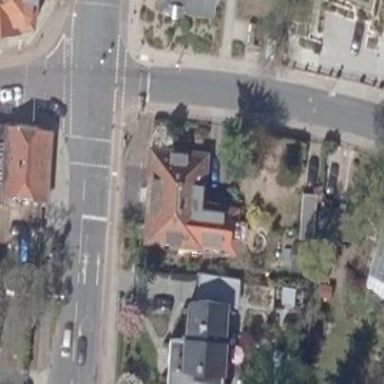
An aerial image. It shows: Detached building with hipped roof shape.